Question: When using Django admin with <URL> I would like that a click on a column header will sort the table by descending order.
(I don't want a default ordering to the columns by defining the ordering field in the Model Meta Class.)
The default behavior is Ascending.
The click should order like this:

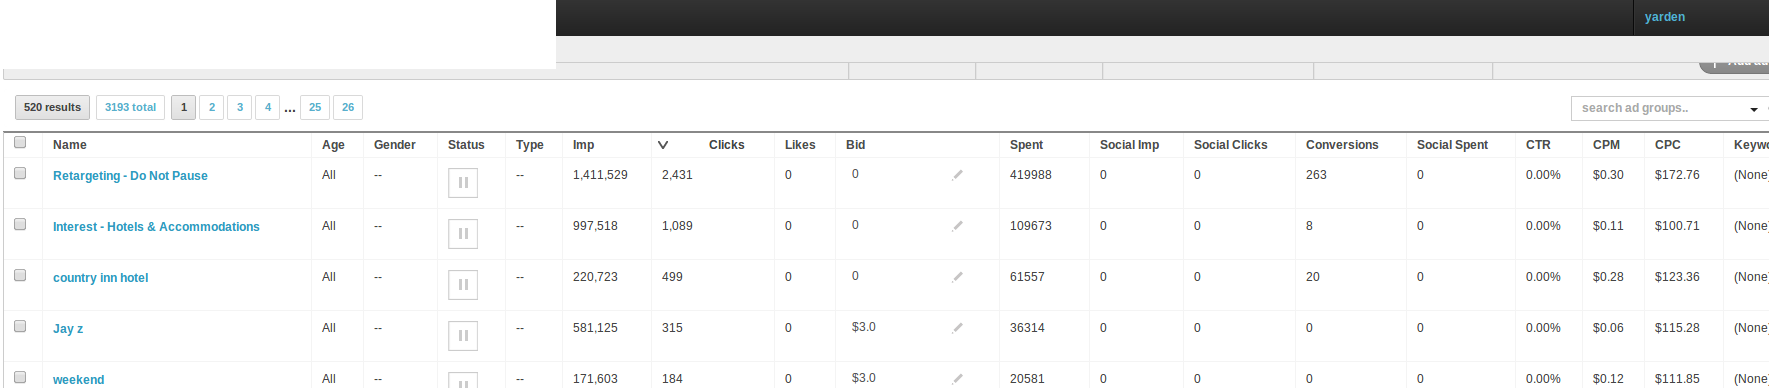
Answer: Rewrite the <URL>
add these 2 lines:
'''
.....
.....
th_classes = ['sortable']
order_type = ''
#new lines
default_order_type = getattr(attr, "admin_order_first_type", None)
new_order_type = default_order_type if default_order_type else 'asc'
#end of new lines
sort_priority = 0
sorted = False
...
...
'''
now in the ModelAdmin you can:
'''
list_display = ('number_of_players', ....)
def number_of_players(self, team):
return intcomma(team.number_of_players)
number_of_players.short_description = '# num of players'
number_of_players.admin_order_field = 'number_of_players'
number_of_players.admin_order_first_type = 'desc' #will make the column to be ordered desc first
'''
I tested it and it works